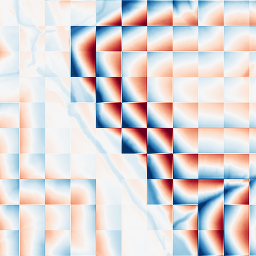
Category: wavelet
Decomposition family: wavelet_dwt
Decomposition parameters: wavelet: haar
level: 5
Upsampling method: lanczos
Upsampling parameters: scale: 2
Upsampling scale: 2